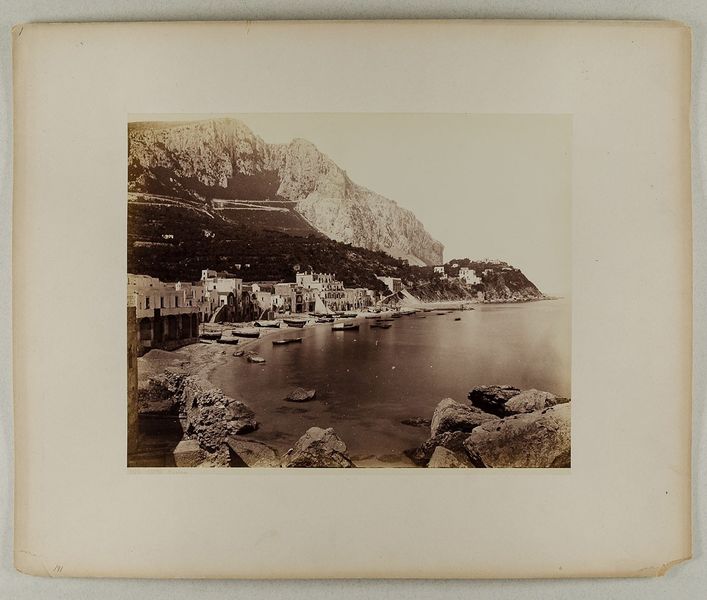
Titel: 1173. Capri - Marina
Künstler: Giorgio Sommer
Standort: Hamburg
Institution: Museum für Kunst und Gewerbe Hamburg
Schlagwörter: landschaft, insel, boot, kutter, bucht, foto, fotografie, photographie, stadtansicht, photo, karton, fjord, anlagen, albumin, landschaften, landschaftsdarstellung, lichtbild, reisefotografie, hallig, gewässer, schwarzweißpositivverfahren, silbersalzverfahren, schwarzweißfotografie, reisephotographie, albuminpapier, förde, felsküste